Question: I have a question on how to use Jquery UI.
This is my first time that I try Jquery UI and I could add a button by using Jquery UI button.
Now, I'd like to add events when the radio is switched on and off.
For example, when the radiobox is turned on, an alert window shows up saying "on" and when the radiobox is turned off, an alert window shows up saying "off".
How could I add events to Jquery UI button?
Thanks in advance !!

'''
$(function(){
$('input[type=radio]').button();
$('.set').buttonset();
})
'''
'''
<div class="set">
<input type="radio" name="radio" id="radio1"><label for="radio1" />ON</label>
<input type="radio" name="radio" id="radio2"><label for="radio2" />OFF</label>
</div>
'''
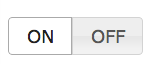
Answer: Try <URL>, this is helpful for you. I also suggest you try use '<span>' tag always for html text,
Html
'''
<div class="set">
<input type="radio" name="radio" id="radio1"><label for="radio1" />ON</label>
<input type="radio" name="radio" id="radio2"><label for="radio2" />OFF</label>
</div>
'''
JS
'''
$("input[type=radio]").change(function() {
alert($(this).next('label').html());
});
'''